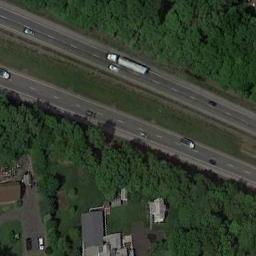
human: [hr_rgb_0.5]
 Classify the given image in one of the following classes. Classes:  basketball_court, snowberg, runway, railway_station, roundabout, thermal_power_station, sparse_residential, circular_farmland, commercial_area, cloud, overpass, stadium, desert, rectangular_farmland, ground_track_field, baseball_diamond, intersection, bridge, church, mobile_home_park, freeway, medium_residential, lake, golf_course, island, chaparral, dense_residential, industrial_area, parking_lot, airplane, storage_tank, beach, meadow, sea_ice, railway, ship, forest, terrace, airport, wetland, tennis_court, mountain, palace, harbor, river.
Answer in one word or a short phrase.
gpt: freeway